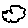
Label: cloud